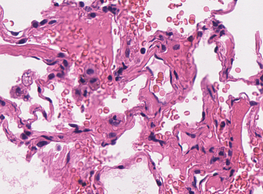
Tumor epithelial tissue: no
Tumor-associated stroma tissue: no
Normal tissue: yes